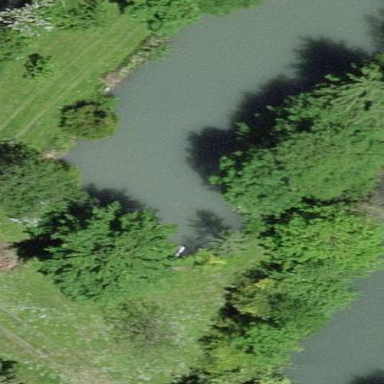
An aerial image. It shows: Pond surrounded by natural water.